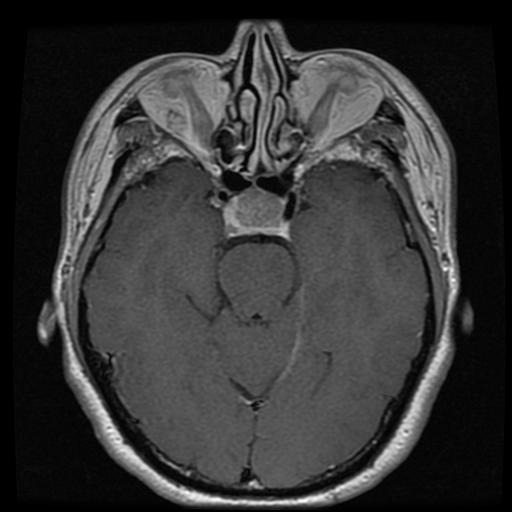
Label: pituitary